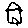
Label: house